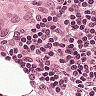
Metastatic tissue present: yes